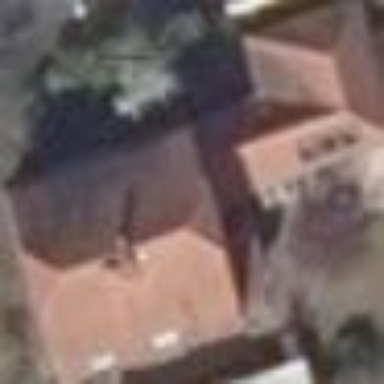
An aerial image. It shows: Detached building with gambrel roof.